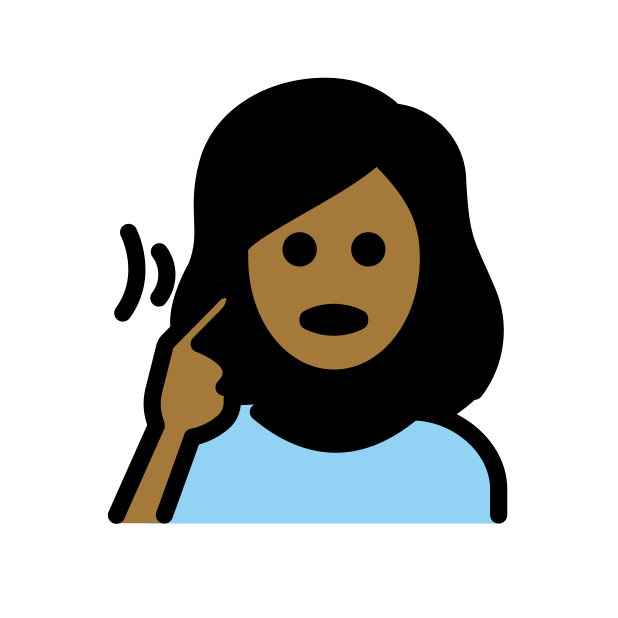
deaf woman: medium-dark skin tone